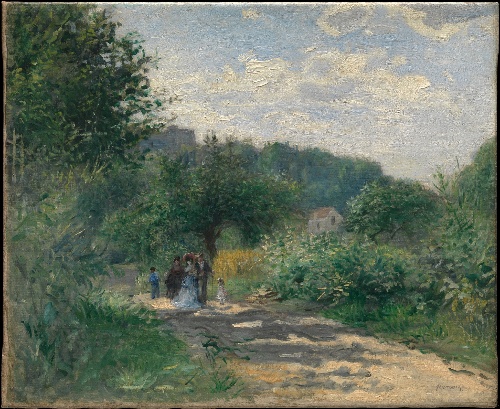
Title: A Road in Louveciennes
Artist: Auguste Renoir
Artist bio: French, Limoges 1841–1919 Cagnes-sur-Mer
Date: ca. 1870
Object type: Painting
Classification: Paintings
Medium: Oil on canvas
Dimensions: 15 x 18 1/4 in. (38.1 x 46.4 cm)
Department: European Paintings
Credit line: The Lesley and Emma Sheafer Collection, Bequest of Emma A. Sheafer, 1973
Accession year: 1974
Repository: Metropolitan Museum of Art, New York, NY
Tags: Roads|Landscapes|Human Figures